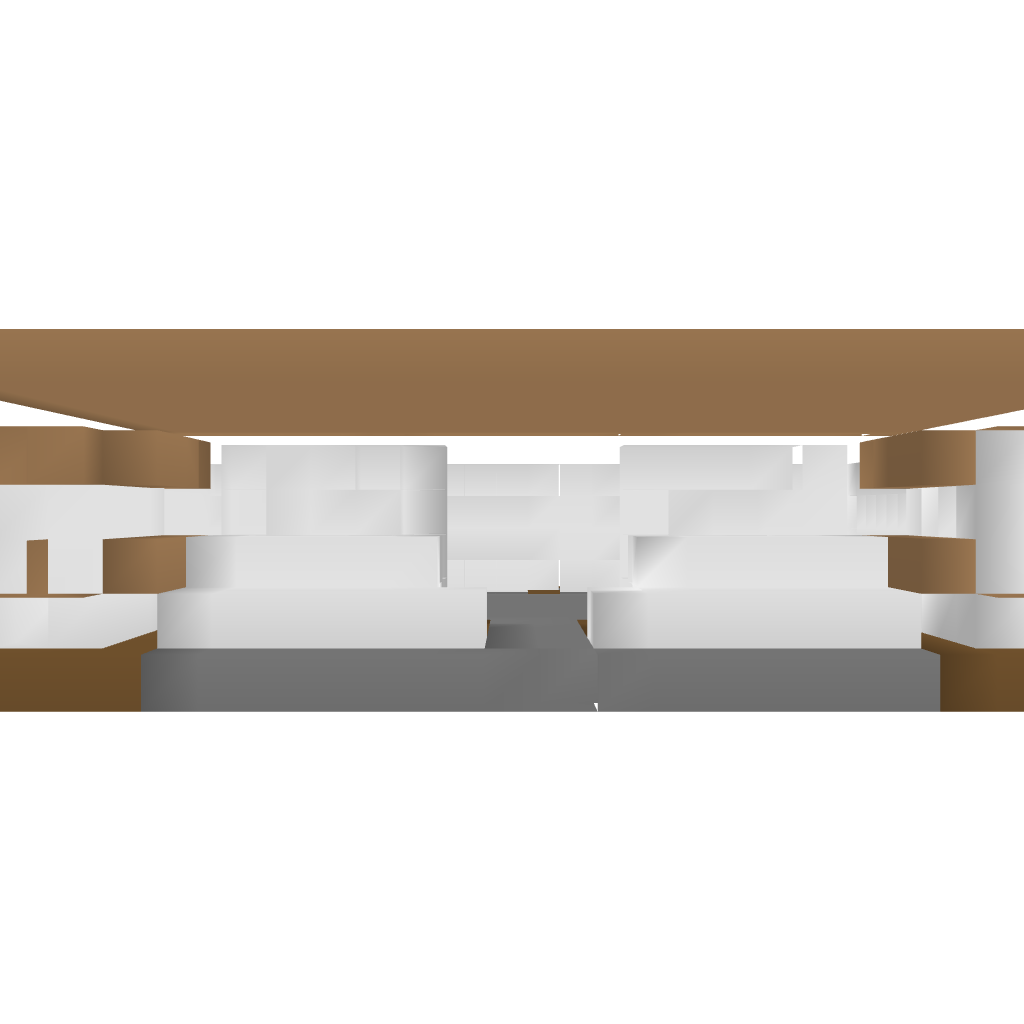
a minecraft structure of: Small Modern House bad low quality